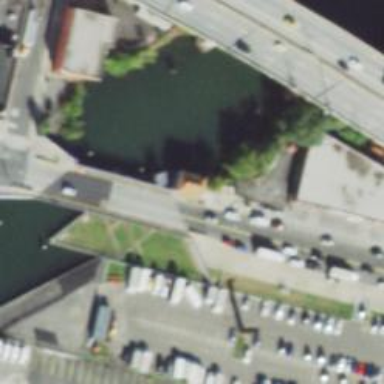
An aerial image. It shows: Retractable movable bridge over footway.